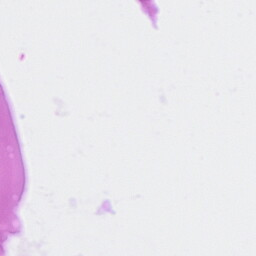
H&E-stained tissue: Ovarian